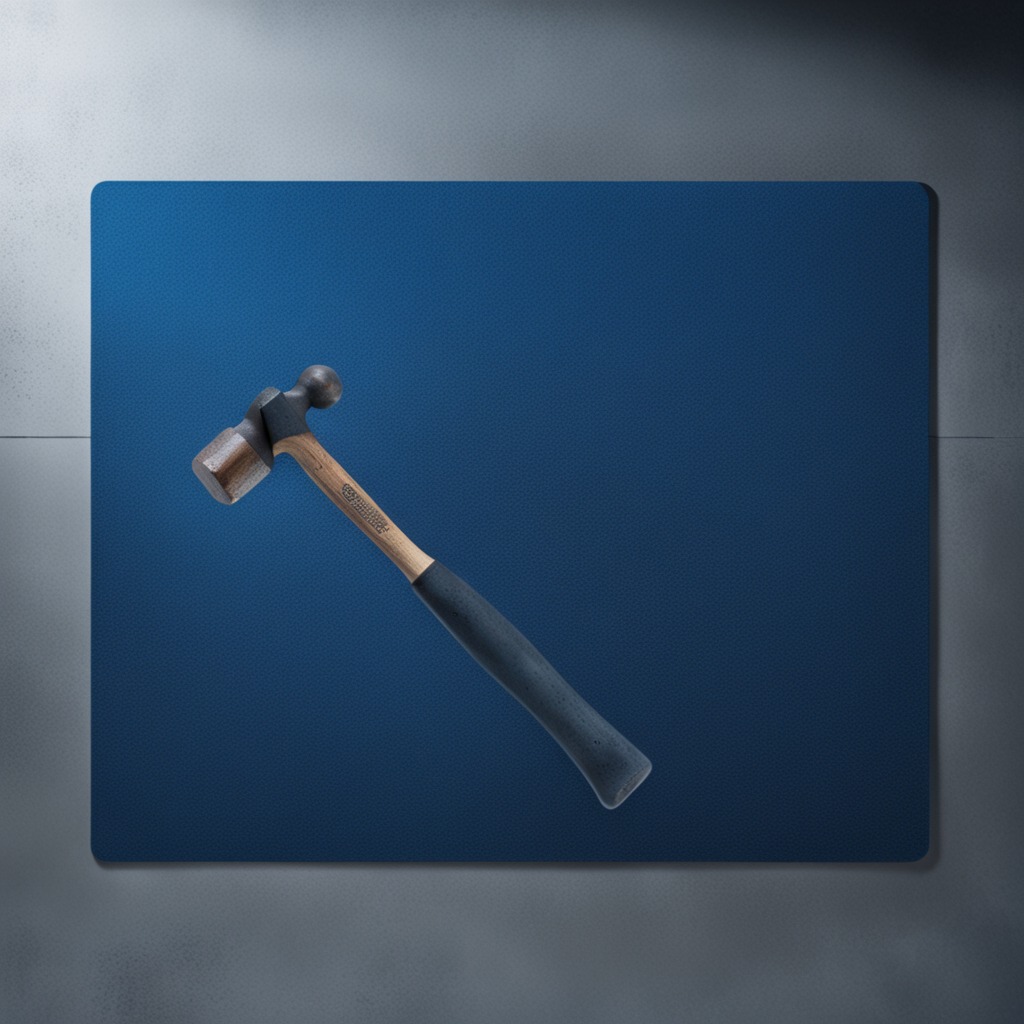
A hammer is lying on the clean granite tabletop covered with a blue rubber mat inside a workshop under bright overhead lighting crisp shadows high clarity worn but beneath the mat.